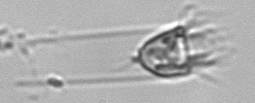
Label: Eutintinnus